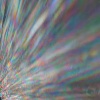
Label: sunburn